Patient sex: M
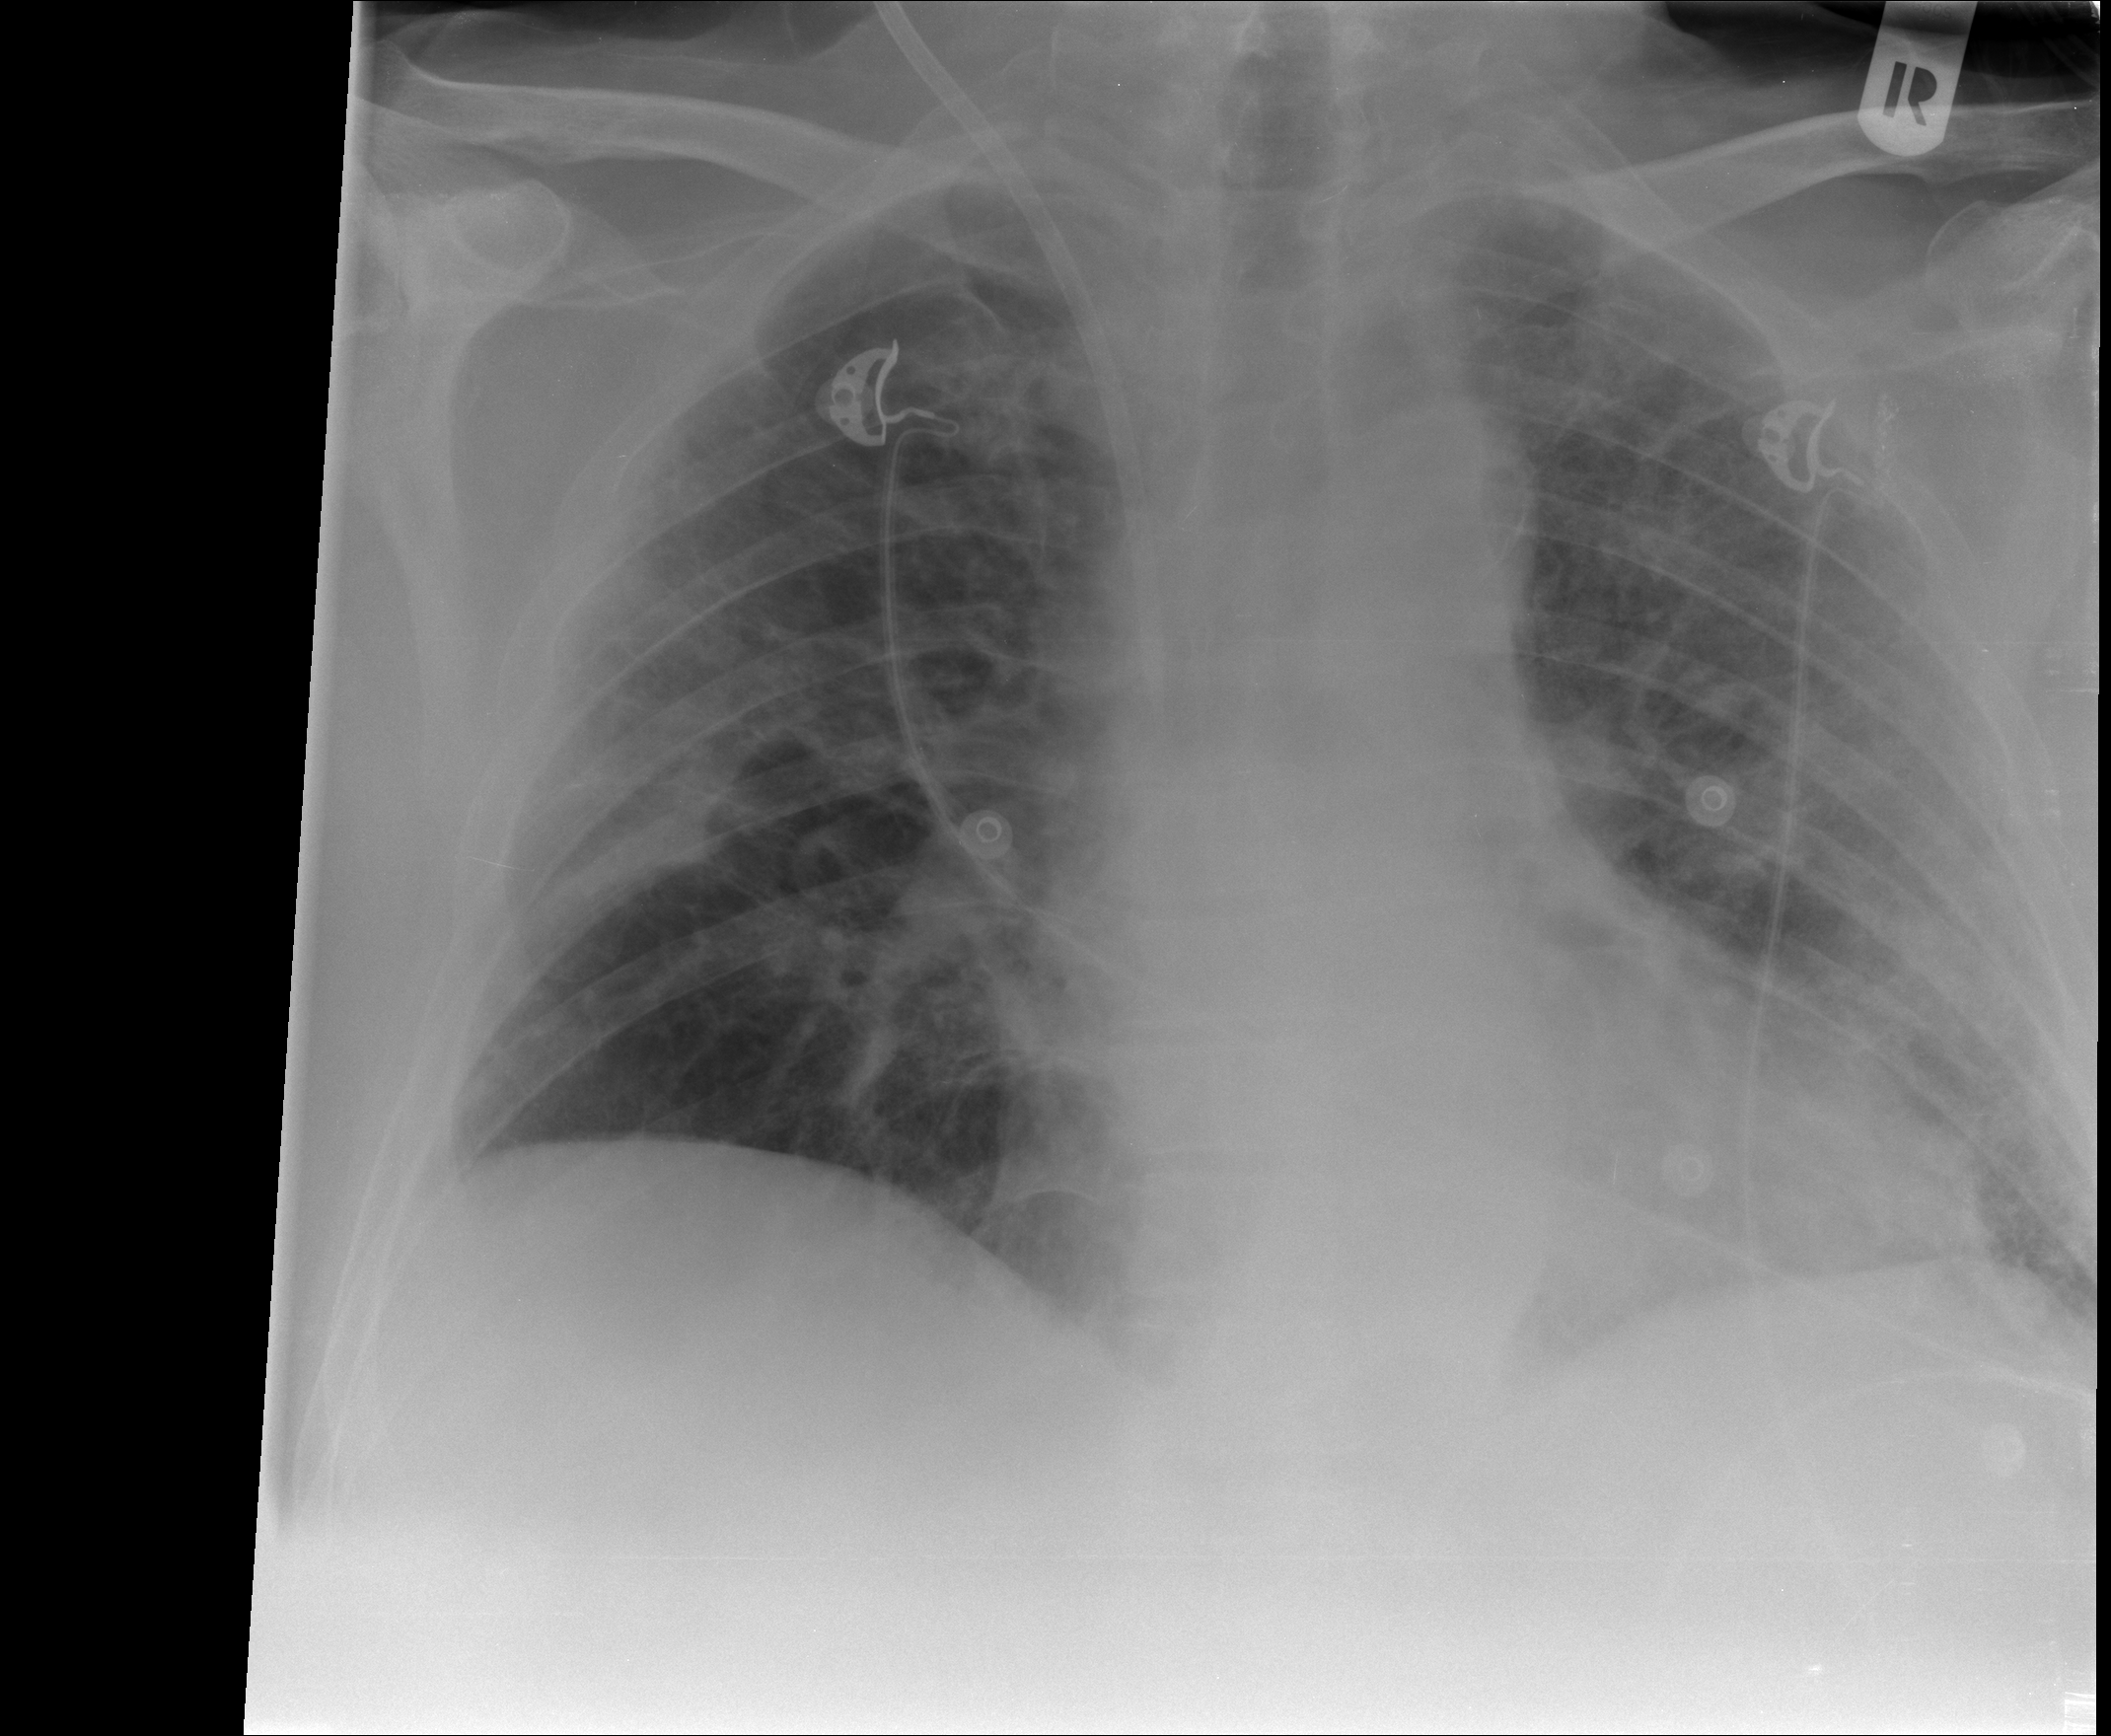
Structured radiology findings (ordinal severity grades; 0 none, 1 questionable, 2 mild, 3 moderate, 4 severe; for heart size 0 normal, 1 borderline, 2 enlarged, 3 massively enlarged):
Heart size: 0
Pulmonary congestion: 2
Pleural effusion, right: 1
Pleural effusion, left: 2
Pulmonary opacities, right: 1
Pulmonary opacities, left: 1
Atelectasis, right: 1
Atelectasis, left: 2